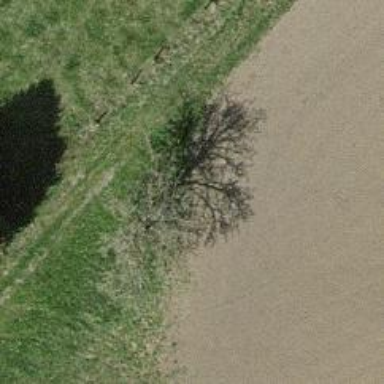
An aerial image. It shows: Beautiful tree in nature.